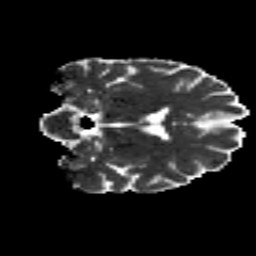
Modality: MD
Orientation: coronal
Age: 26
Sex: female
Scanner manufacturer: siemens
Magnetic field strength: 3 T
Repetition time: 8.8 s
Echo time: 0.085 s